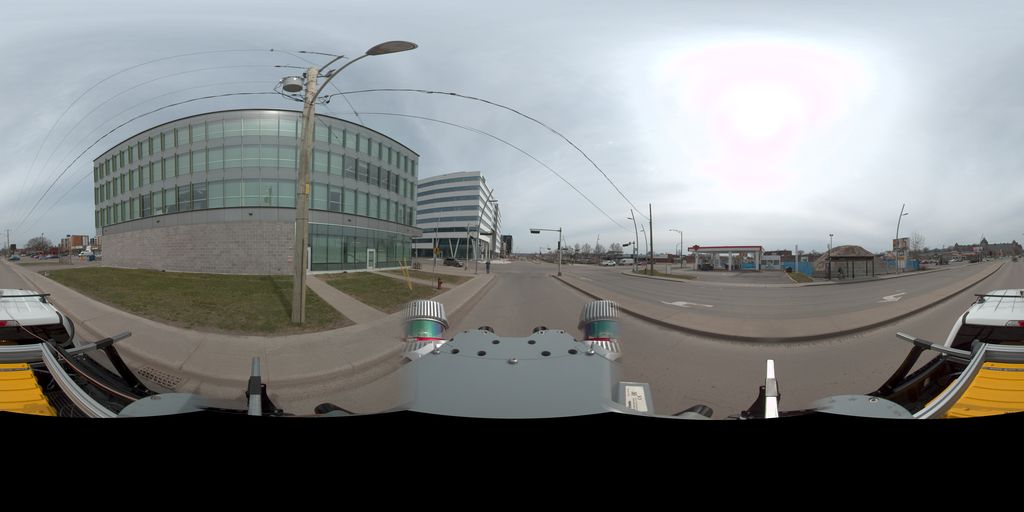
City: quebec_city